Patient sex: M
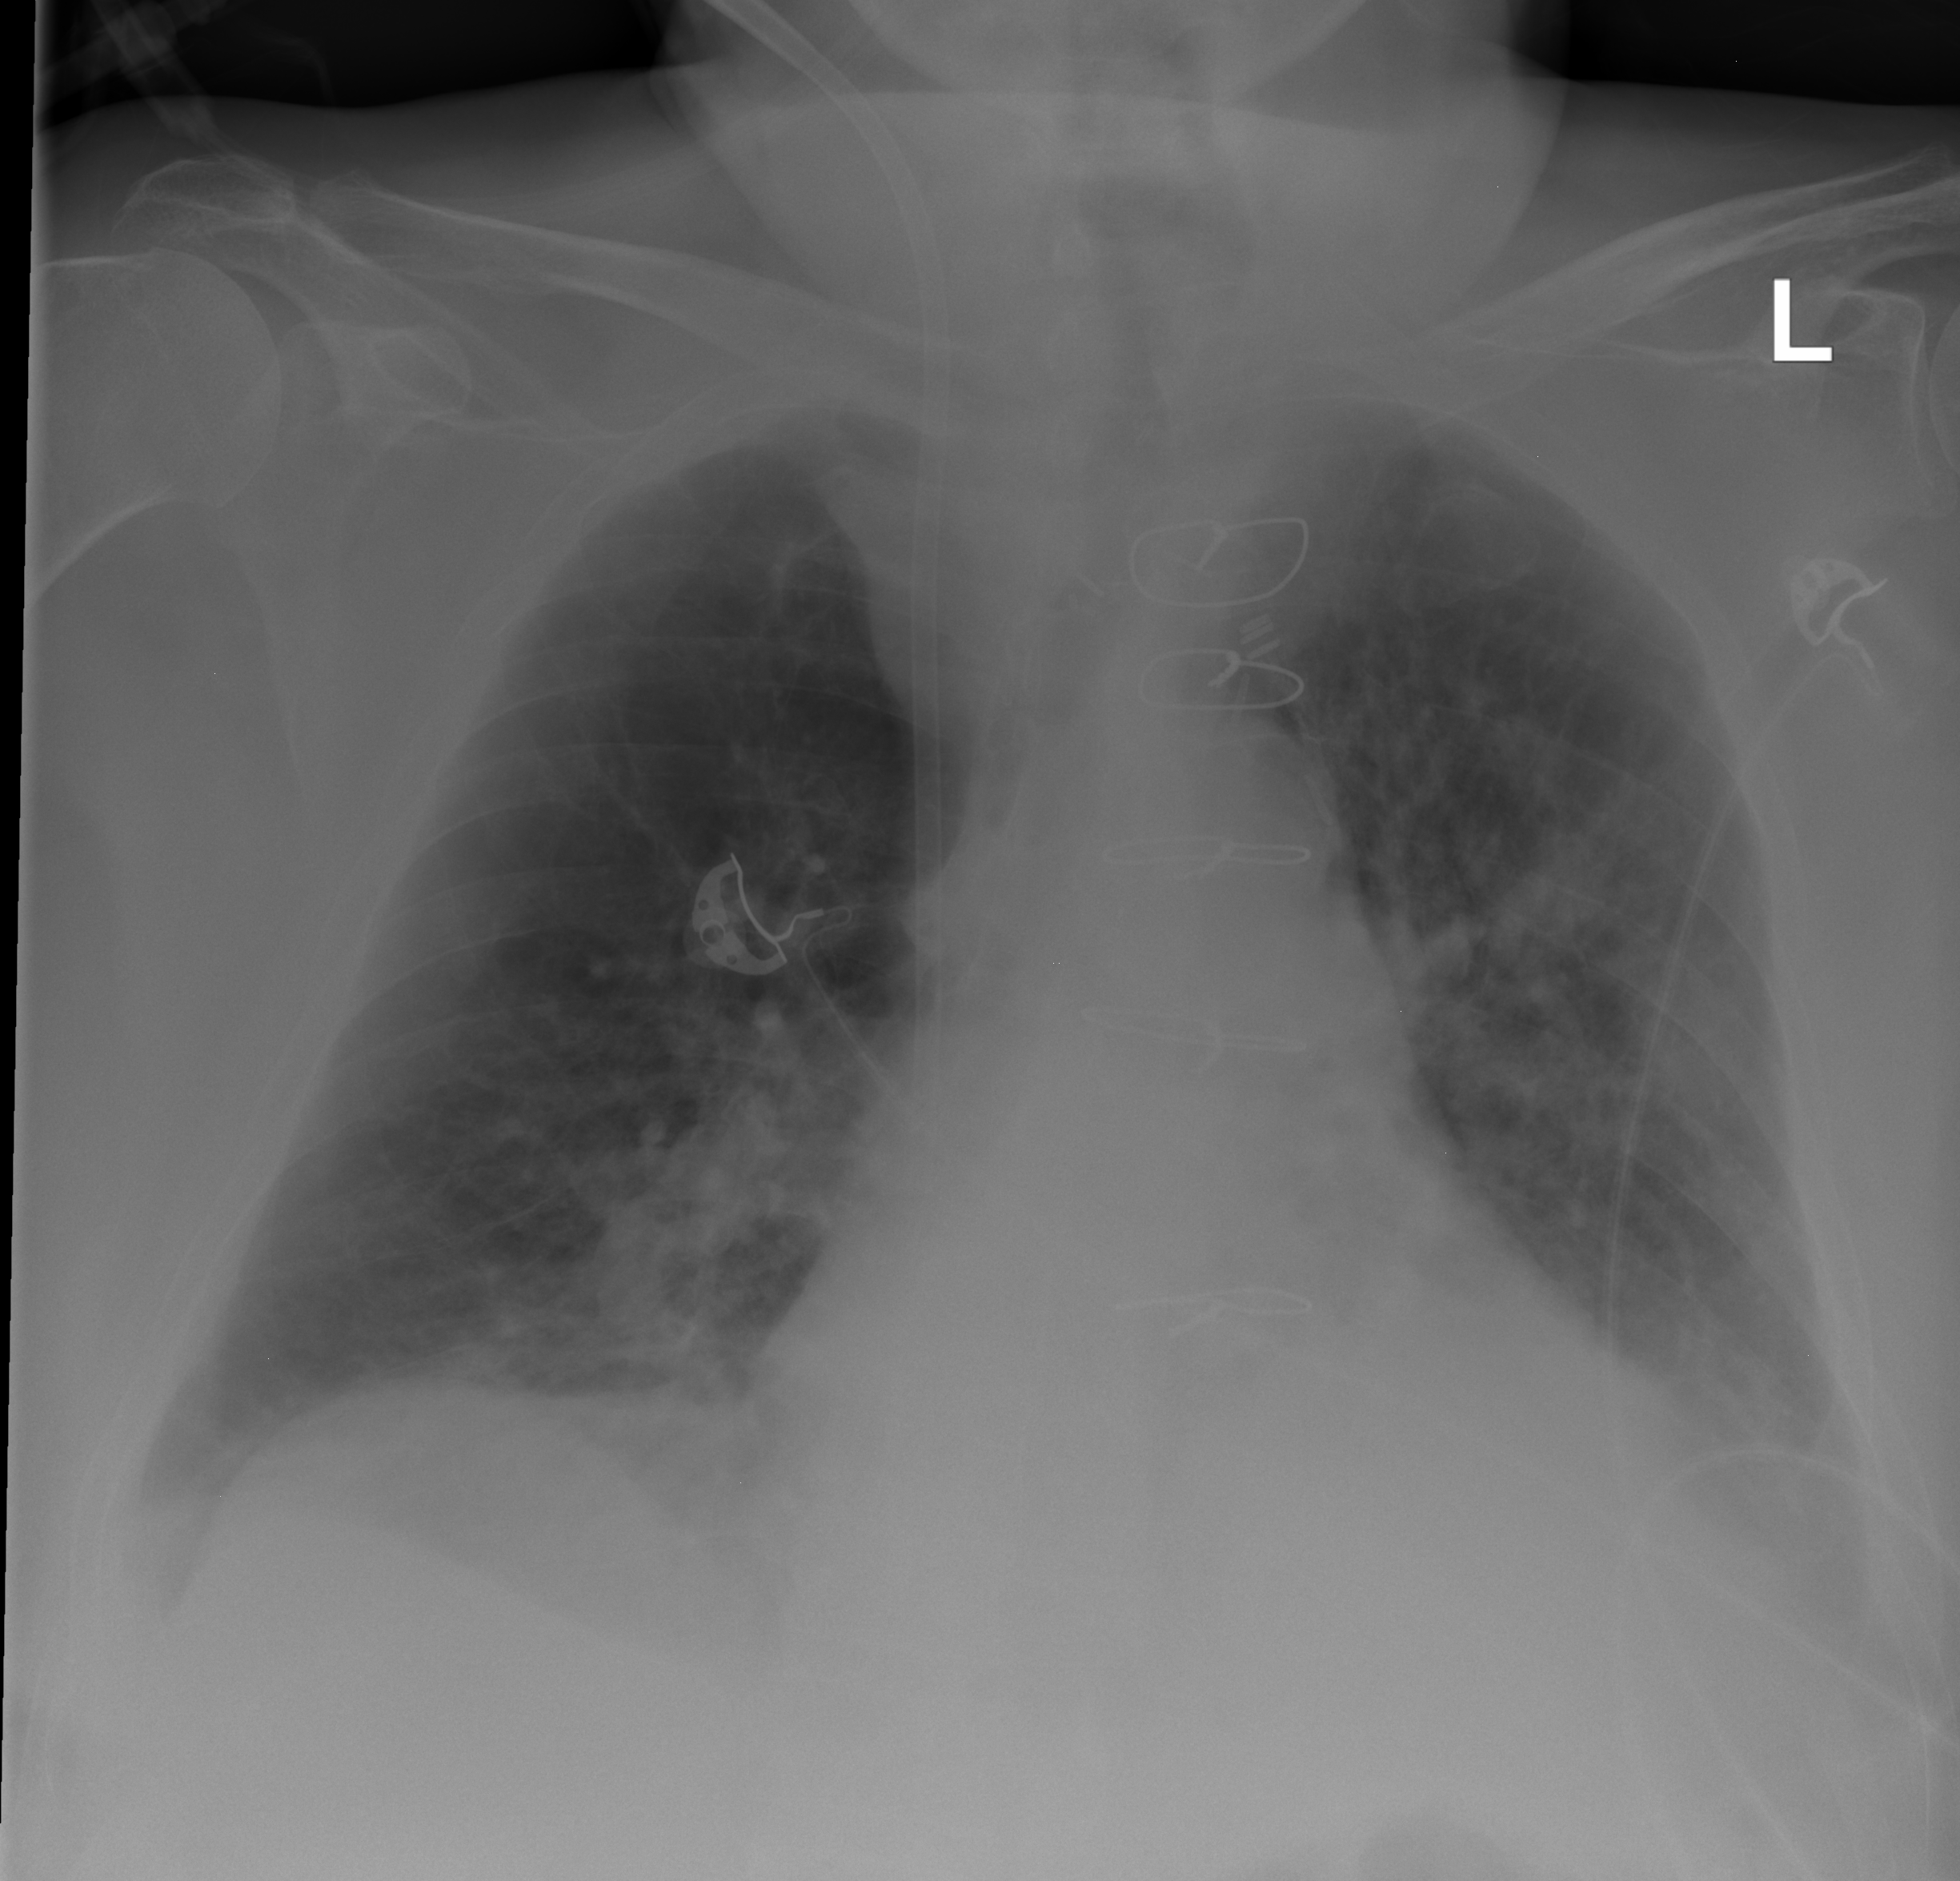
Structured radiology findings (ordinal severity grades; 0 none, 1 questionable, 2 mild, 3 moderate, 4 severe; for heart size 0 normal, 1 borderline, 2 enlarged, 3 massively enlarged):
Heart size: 2
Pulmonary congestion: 0
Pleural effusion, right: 2
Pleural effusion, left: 2
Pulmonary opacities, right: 0
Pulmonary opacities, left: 2
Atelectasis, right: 2
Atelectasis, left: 2